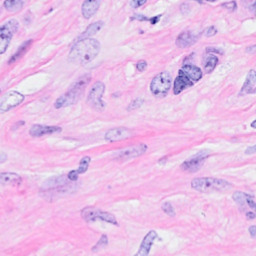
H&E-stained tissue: Breast